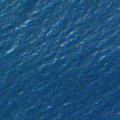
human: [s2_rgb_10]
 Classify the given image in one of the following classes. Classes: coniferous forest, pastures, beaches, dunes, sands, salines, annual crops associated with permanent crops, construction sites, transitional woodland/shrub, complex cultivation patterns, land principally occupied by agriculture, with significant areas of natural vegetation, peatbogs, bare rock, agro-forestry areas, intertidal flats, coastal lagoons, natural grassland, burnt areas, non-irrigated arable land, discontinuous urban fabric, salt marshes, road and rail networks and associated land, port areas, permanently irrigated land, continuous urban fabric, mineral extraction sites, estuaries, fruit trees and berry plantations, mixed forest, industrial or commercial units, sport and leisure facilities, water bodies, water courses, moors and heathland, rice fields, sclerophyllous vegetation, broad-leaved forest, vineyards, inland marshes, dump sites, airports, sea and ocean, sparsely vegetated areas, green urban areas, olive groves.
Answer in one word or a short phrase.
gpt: sea and ocean